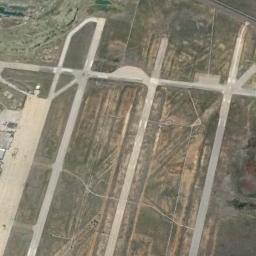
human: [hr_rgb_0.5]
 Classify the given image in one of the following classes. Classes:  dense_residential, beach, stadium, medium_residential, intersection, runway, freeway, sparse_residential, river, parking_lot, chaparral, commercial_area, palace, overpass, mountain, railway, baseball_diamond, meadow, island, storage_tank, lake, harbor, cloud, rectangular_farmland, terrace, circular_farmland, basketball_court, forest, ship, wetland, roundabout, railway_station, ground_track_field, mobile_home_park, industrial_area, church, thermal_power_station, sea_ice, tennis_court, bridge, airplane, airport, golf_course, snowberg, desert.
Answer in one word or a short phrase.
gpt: airport